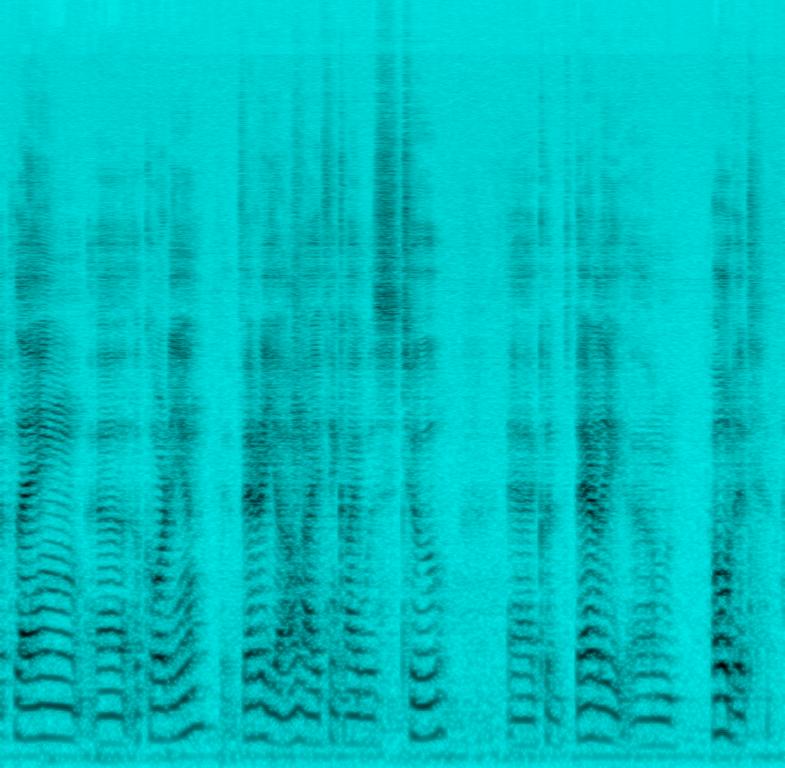
The low quality recording features a flat male vocal talking, after which a jazz live performance recording starts playing. It sounds like an interview and the recording is mono and noisy.